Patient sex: M
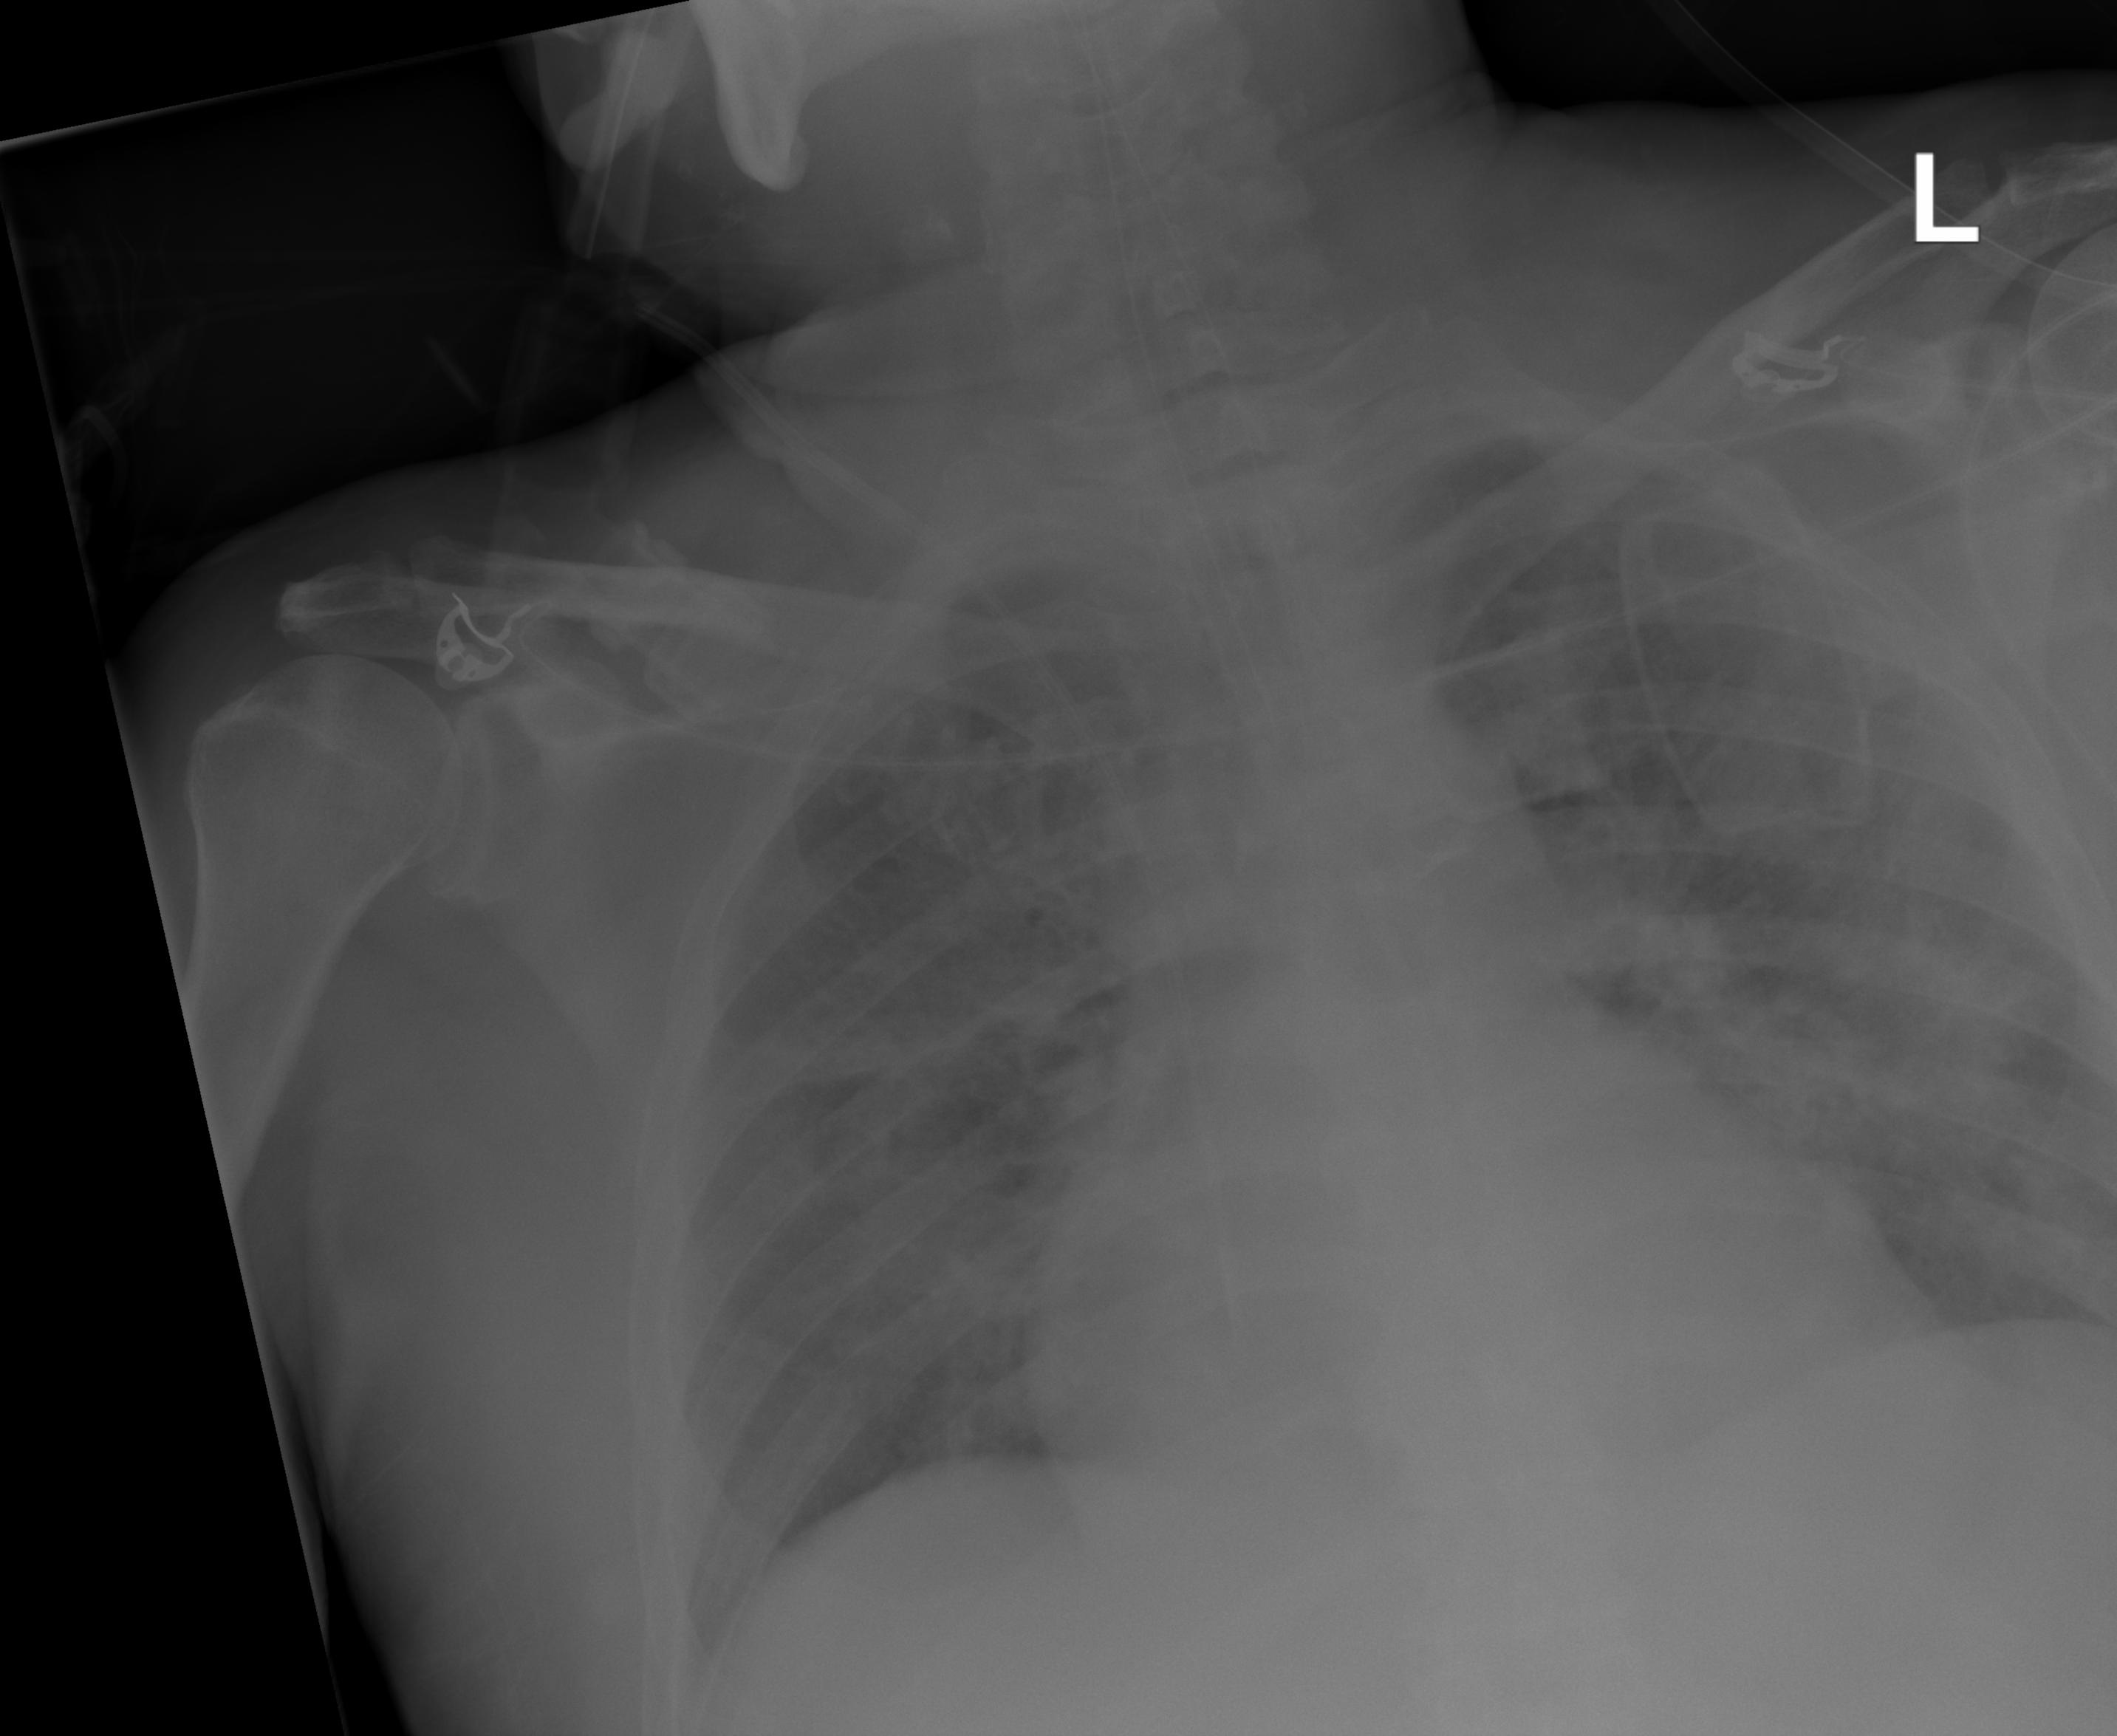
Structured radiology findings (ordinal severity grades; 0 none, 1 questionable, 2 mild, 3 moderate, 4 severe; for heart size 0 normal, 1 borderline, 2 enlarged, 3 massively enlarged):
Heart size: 0
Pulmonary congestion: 2
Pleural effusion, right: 0
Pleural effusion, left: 0
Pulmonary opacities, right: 2
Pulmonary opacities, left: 2
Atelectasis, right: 3
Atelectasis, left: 3